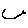
Label: cat